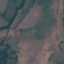
Label: Pasture